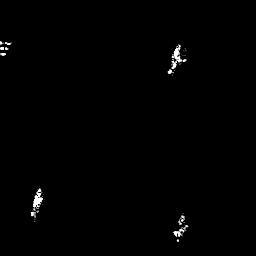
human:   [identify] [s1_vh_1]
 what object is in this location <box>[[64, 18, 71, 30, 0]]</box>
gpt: <ref>1 medium ship at the top</ref>